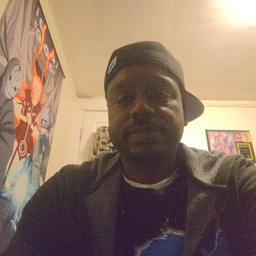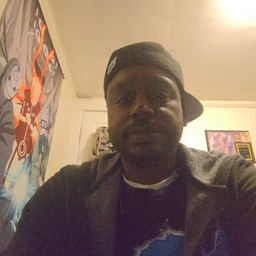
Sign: frenchfries